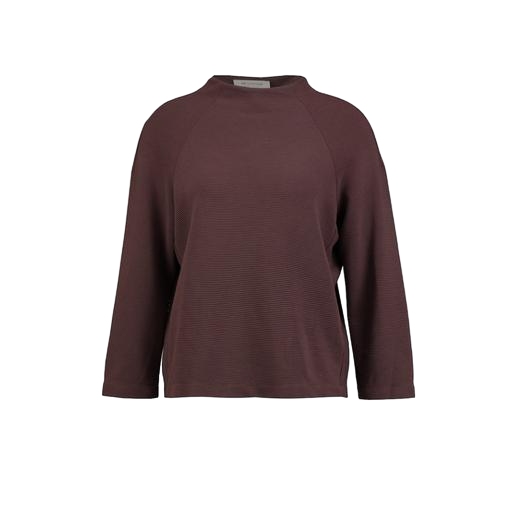
high-neck top, longsleeve t-shirt, mockneck top, white background